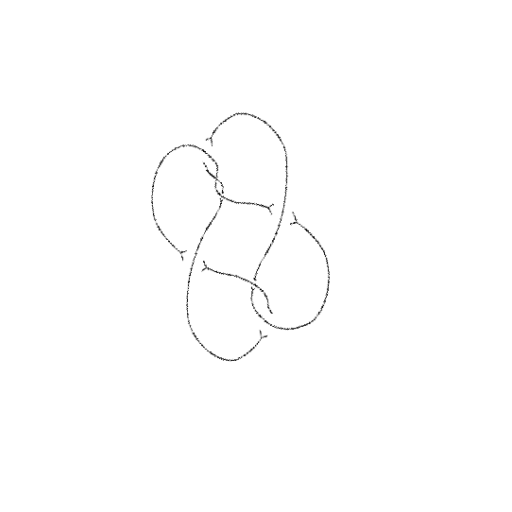
Crossing number: 7